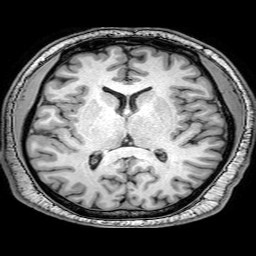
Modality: T1w
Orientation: coronal
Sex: male
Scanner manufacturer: philips
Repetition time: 0.008264 s
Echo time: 0.00381 s